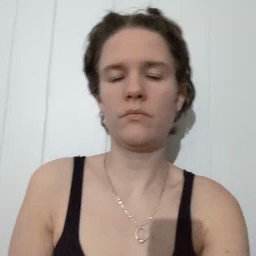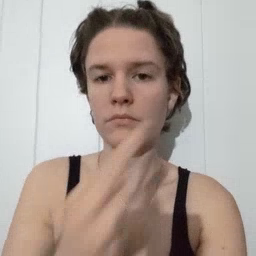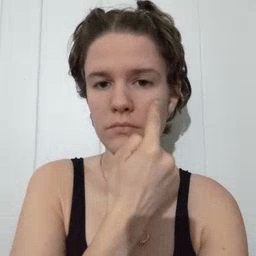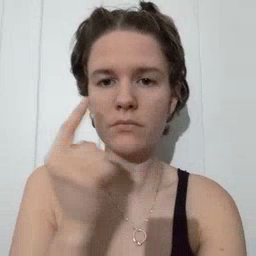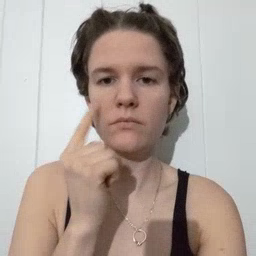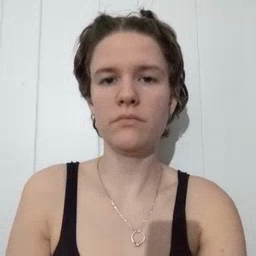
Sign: eye